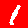
Digit: 1